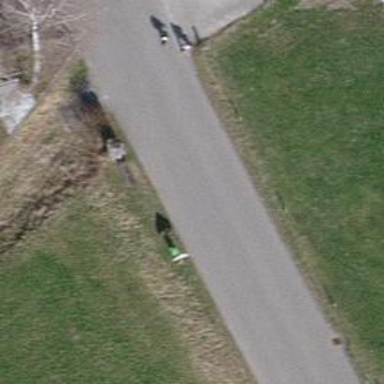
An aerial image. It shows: Brown bench.